Question: I exported a CSV file to Python and organized it into lists.
I need to print the 'Median' carat for the 'Premium' category (yellow marked).
Here is my code:
'''
diamonds_file = open('diamonds.csv', 'r')
lines = diamonds_file.readlines()
table=[]
for i in range(len(lines)):
lines[i]=lines[i].replace('
', '')
splitted_line=lines[i].split(',')
print(splitted_line)
'''
Please see the attached output of this code above:

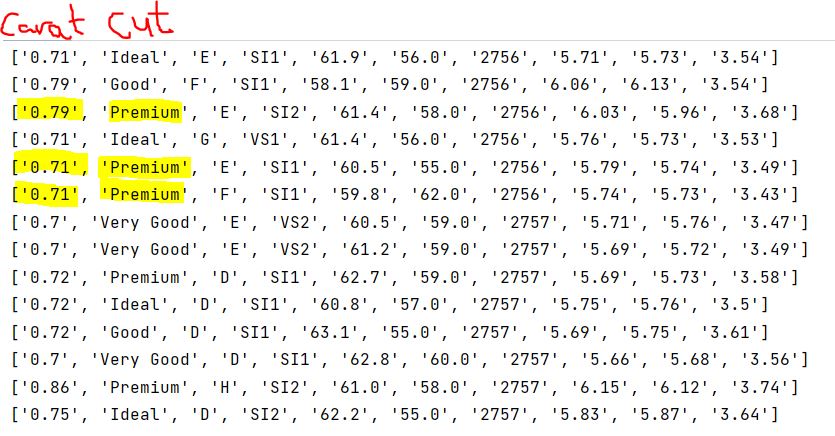
Answer: I hope you can use external librares.
'''
import statistics
diamonds_file = open('diamonds.csv', 'r')
lines = diamonds_file.readlines()
table=[]
values=[]
for i in range(len(lines)):
lines[i]=lines[i].replace('
', '')
splitted_line=lines[i].split(',')
if splitted_line[1] == '"Premium"':
values.append(float(splitted_line[0]))
print(statistics.median(values))
'''
Whitout external lib.
'''
diamonds_file = open('diamonds.csv', 'r')
lines = diamonds_file.readlines()
table=[]
values=[]
n = 0
for i in range(len(lines)):
lines[i]=lines[i].replace('
', '')
splitted_line=lines[i].split(',')
if splitted_line[1] == '"Premium"':
values.append(float(splitted_line[0]))
n += 1
print(sum(values)/n)
'''